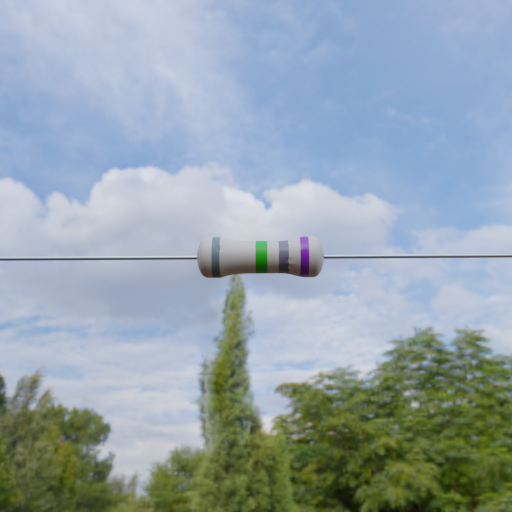
Resistor colour bands (in order): gray, green, gray, violet